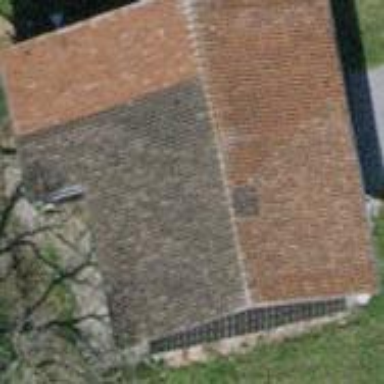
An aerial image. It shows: Barn.